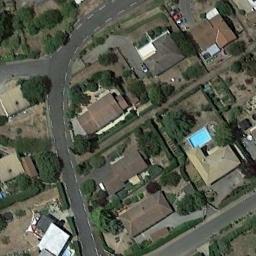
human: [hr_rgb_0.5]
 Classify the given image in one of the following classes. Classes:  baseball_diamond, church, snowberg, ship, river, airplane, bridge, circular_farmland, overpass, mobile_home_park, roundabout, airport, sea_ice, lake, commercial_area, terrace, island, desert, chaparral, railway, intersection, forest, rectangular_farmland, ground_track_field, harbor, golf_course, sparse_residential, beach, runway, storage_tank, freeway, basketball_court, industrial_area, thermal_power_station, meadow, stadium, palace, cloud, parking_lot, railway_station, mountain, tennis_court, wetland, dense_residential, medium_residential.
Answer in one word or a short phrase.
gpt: medium_residential